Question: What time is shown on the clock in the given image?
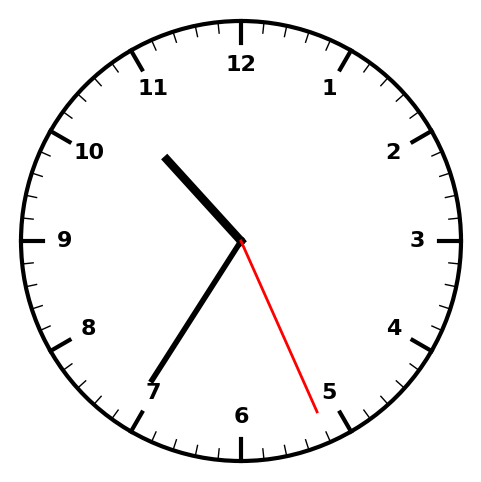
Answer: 10:35:26